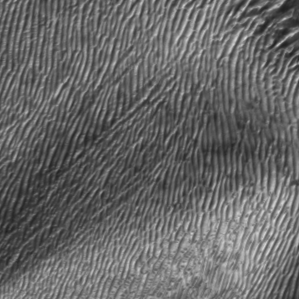
Label: frost